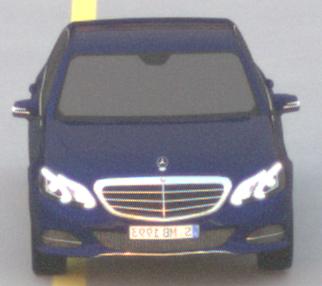
Make: Mercedes-Benz
Model: E 200
Detailed model: E-Class (212) Limousine
Model produced from: 2013/04
Model produced until: 2015/10
Doors: 4
Color: blue
Road condition: dry road
Daytime: sunrise or sunset
Contrast: medium contrast